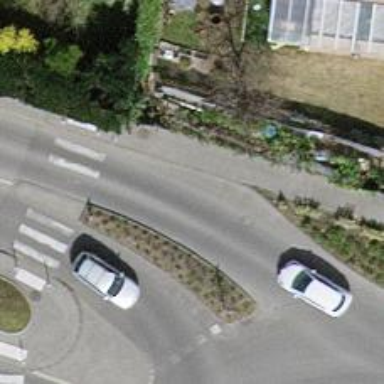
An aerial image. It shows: Tertiary road with asphalt surface and cycle lane.